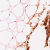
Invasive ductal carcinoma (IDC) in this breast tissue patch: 0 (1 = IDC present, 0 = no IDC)